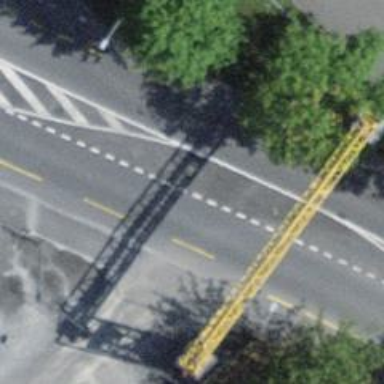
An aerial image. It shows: Marked road crossing.